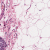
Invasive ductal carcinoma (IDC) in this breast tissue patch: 0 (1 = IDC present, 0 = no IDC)